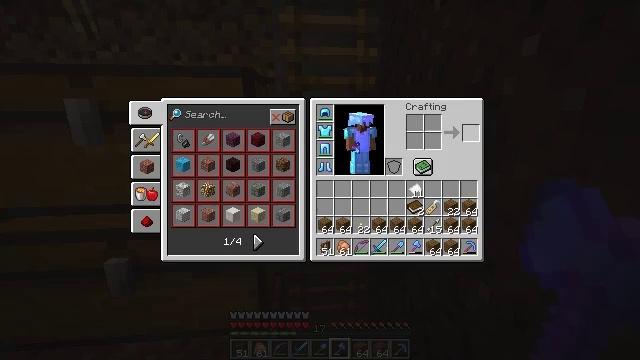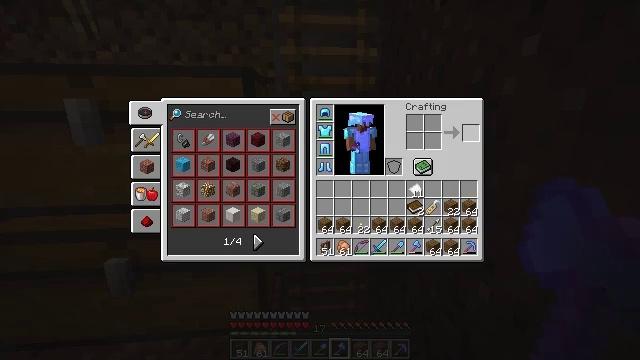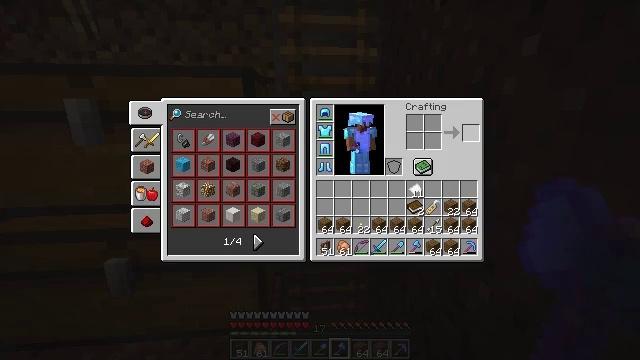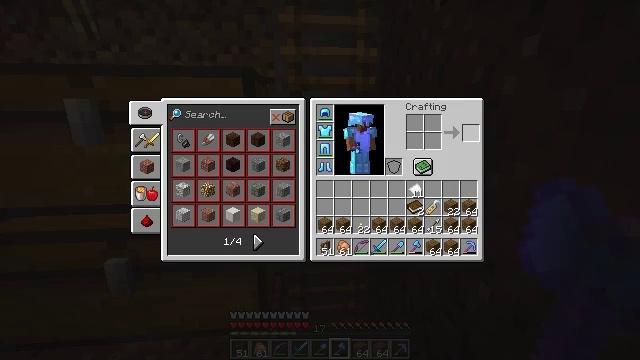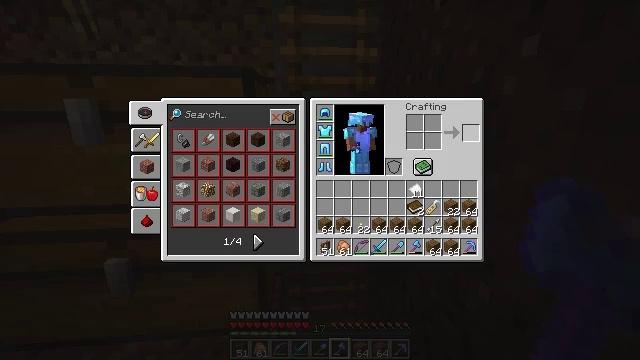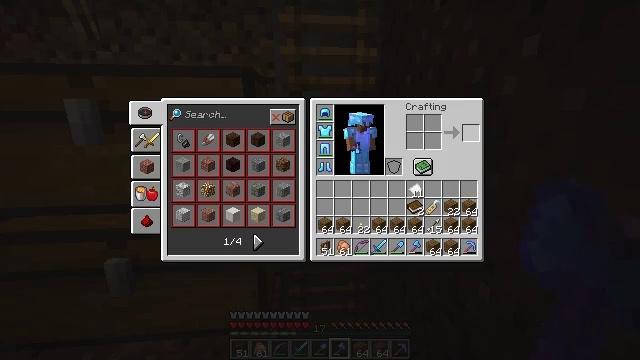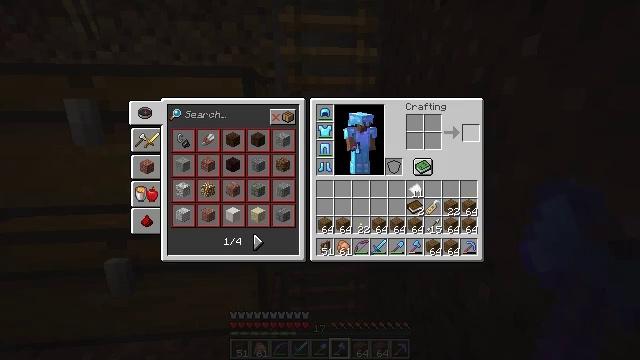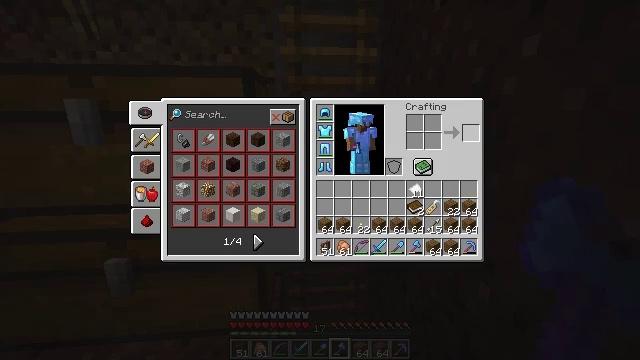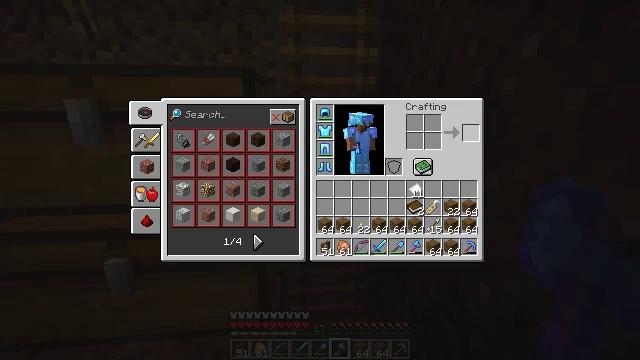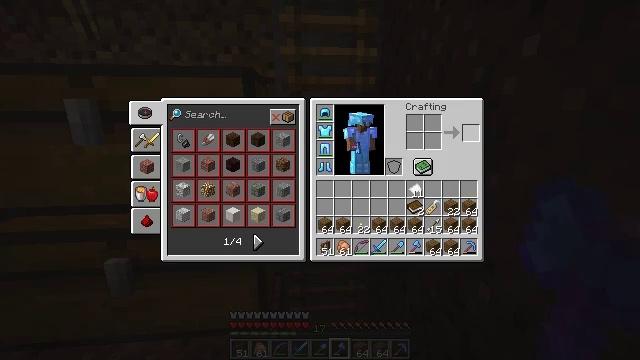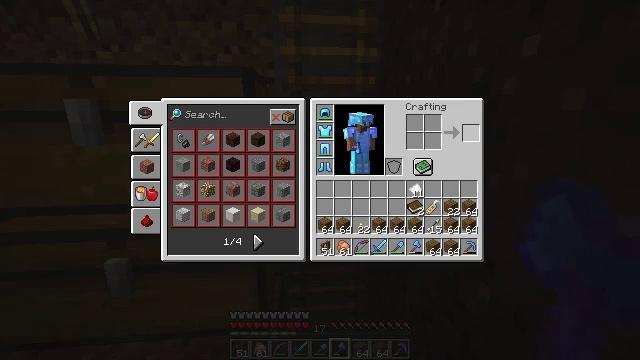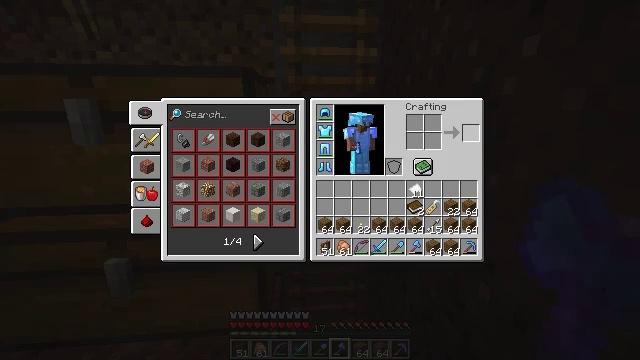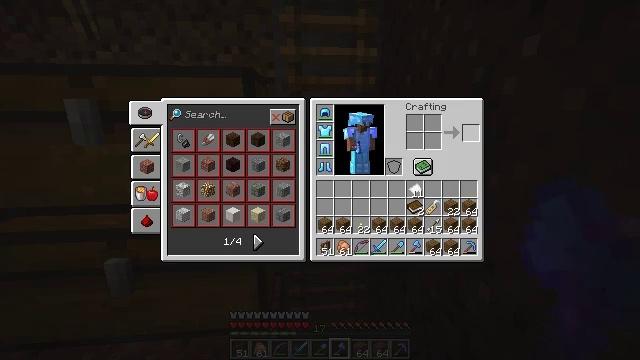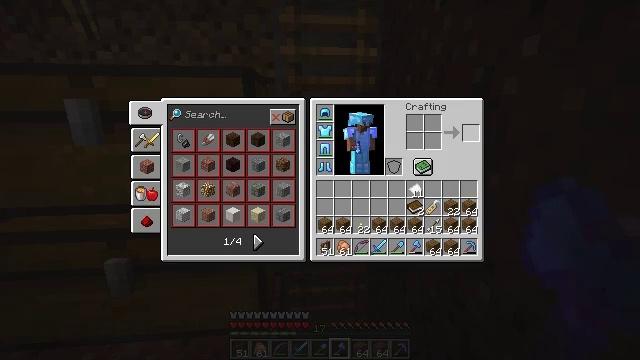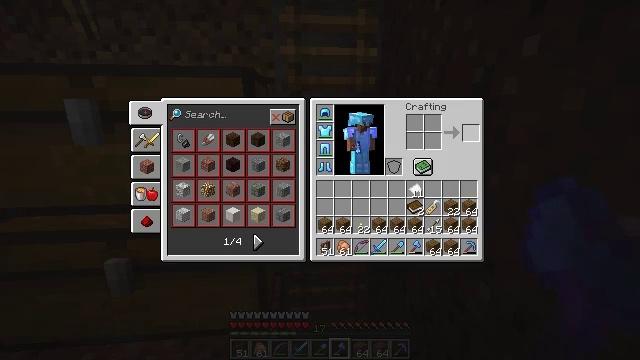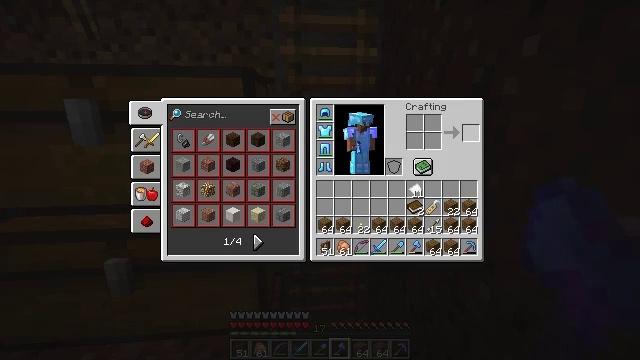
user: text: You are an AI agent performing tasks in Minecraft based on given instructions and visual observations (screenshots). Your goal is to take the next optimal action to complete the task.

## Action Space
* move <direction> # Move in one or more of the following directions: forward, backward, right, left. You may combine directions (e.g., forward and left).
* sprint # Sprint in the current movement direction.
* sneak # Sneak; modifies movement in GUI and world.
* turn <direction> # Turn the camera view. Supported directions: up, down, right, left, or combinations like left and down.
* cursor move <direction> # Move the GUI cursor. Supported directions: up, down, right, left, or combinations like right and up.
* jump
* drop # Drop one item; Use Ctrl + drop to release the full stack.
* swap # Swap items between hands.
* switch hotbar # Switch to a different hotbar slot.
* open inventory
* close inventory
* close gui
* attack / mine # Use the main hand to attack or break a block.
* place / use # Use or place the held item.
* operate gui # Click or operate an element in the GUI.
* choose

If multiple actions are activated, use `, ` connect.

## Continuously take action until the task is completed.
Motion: motion action
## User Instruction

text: Reclaim the spruce fence for reuse.
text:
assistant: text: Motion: sneak, open gui
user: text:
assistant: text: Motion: sneak
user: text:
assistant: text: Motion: sneak
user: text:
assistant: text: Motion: sneak
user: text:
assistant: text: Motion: sneak
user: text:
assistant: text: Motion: no_op
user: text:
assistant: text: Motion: no_op
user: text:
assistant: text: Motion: no_op
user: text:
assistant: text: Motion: no_op
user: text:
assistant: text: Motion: no_op
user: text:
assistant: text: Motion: no_op
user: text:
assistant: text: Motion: no_op
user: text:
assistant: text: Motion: no_op
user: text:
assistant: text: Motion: no_op
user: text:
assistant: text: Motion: no_op
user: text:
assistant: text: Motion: no_op
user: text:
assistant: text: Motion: no_op
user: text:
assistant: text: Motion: no_op
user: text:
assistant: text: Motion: no_op
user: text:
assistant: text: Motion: no_op
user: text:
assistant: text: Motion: no_op
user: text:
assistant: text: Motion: no_op
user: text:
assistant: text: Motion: no_op
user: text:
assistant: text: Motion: no_op
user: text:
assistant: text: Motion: no_op
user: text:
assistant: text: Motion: no_op
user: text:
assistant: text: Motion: no_op
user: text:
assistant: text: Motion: no_op
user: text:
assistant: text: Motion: no_op
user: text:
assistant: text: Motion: no_op